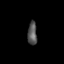
Tissue: prostate
Cell type: T cells
Senescence score: 0.7355
Nuclear area (px): 214
Mean DAPI intensity: 84.5